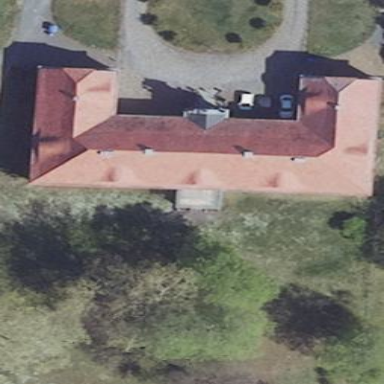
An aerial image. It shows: Historic castle building.